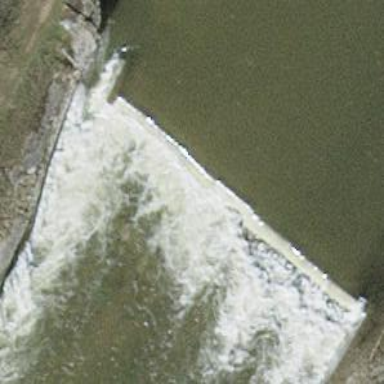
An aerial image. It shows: Weir along the waterway.